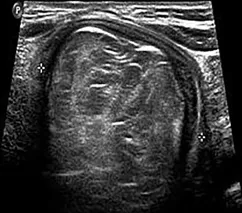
Abdominal ultrasound confirming the intussusception (
A, B.
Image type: radiology (ultrasound)